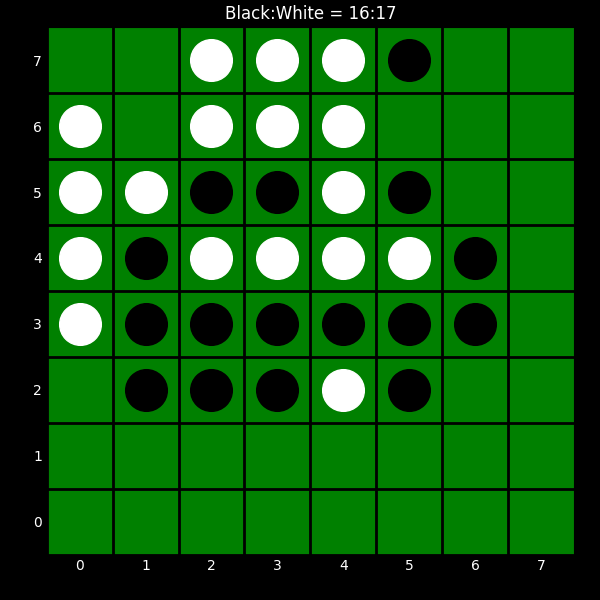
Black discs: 16
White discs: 17